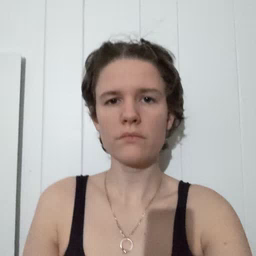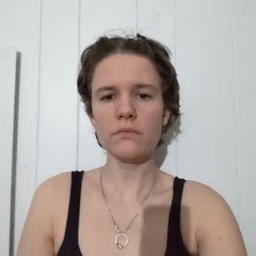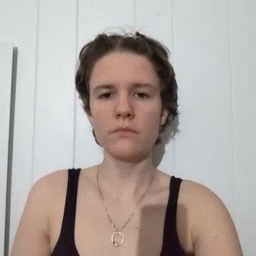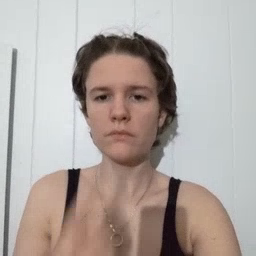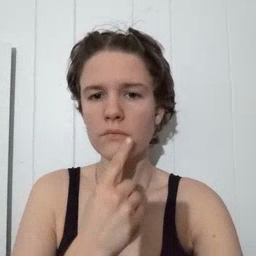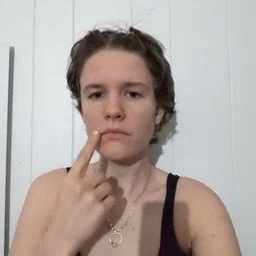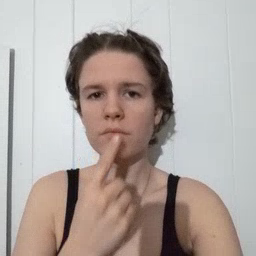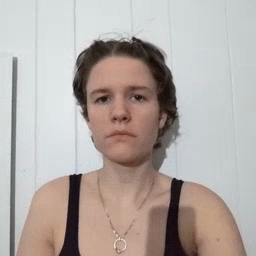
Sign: lips